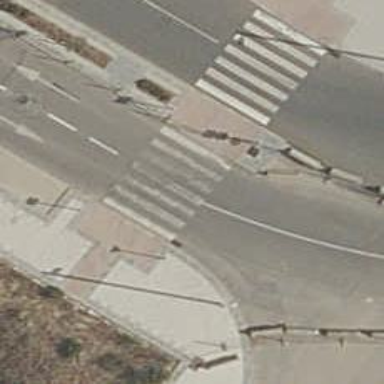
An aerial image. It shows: Uncontrolled zebra crossing on the road.